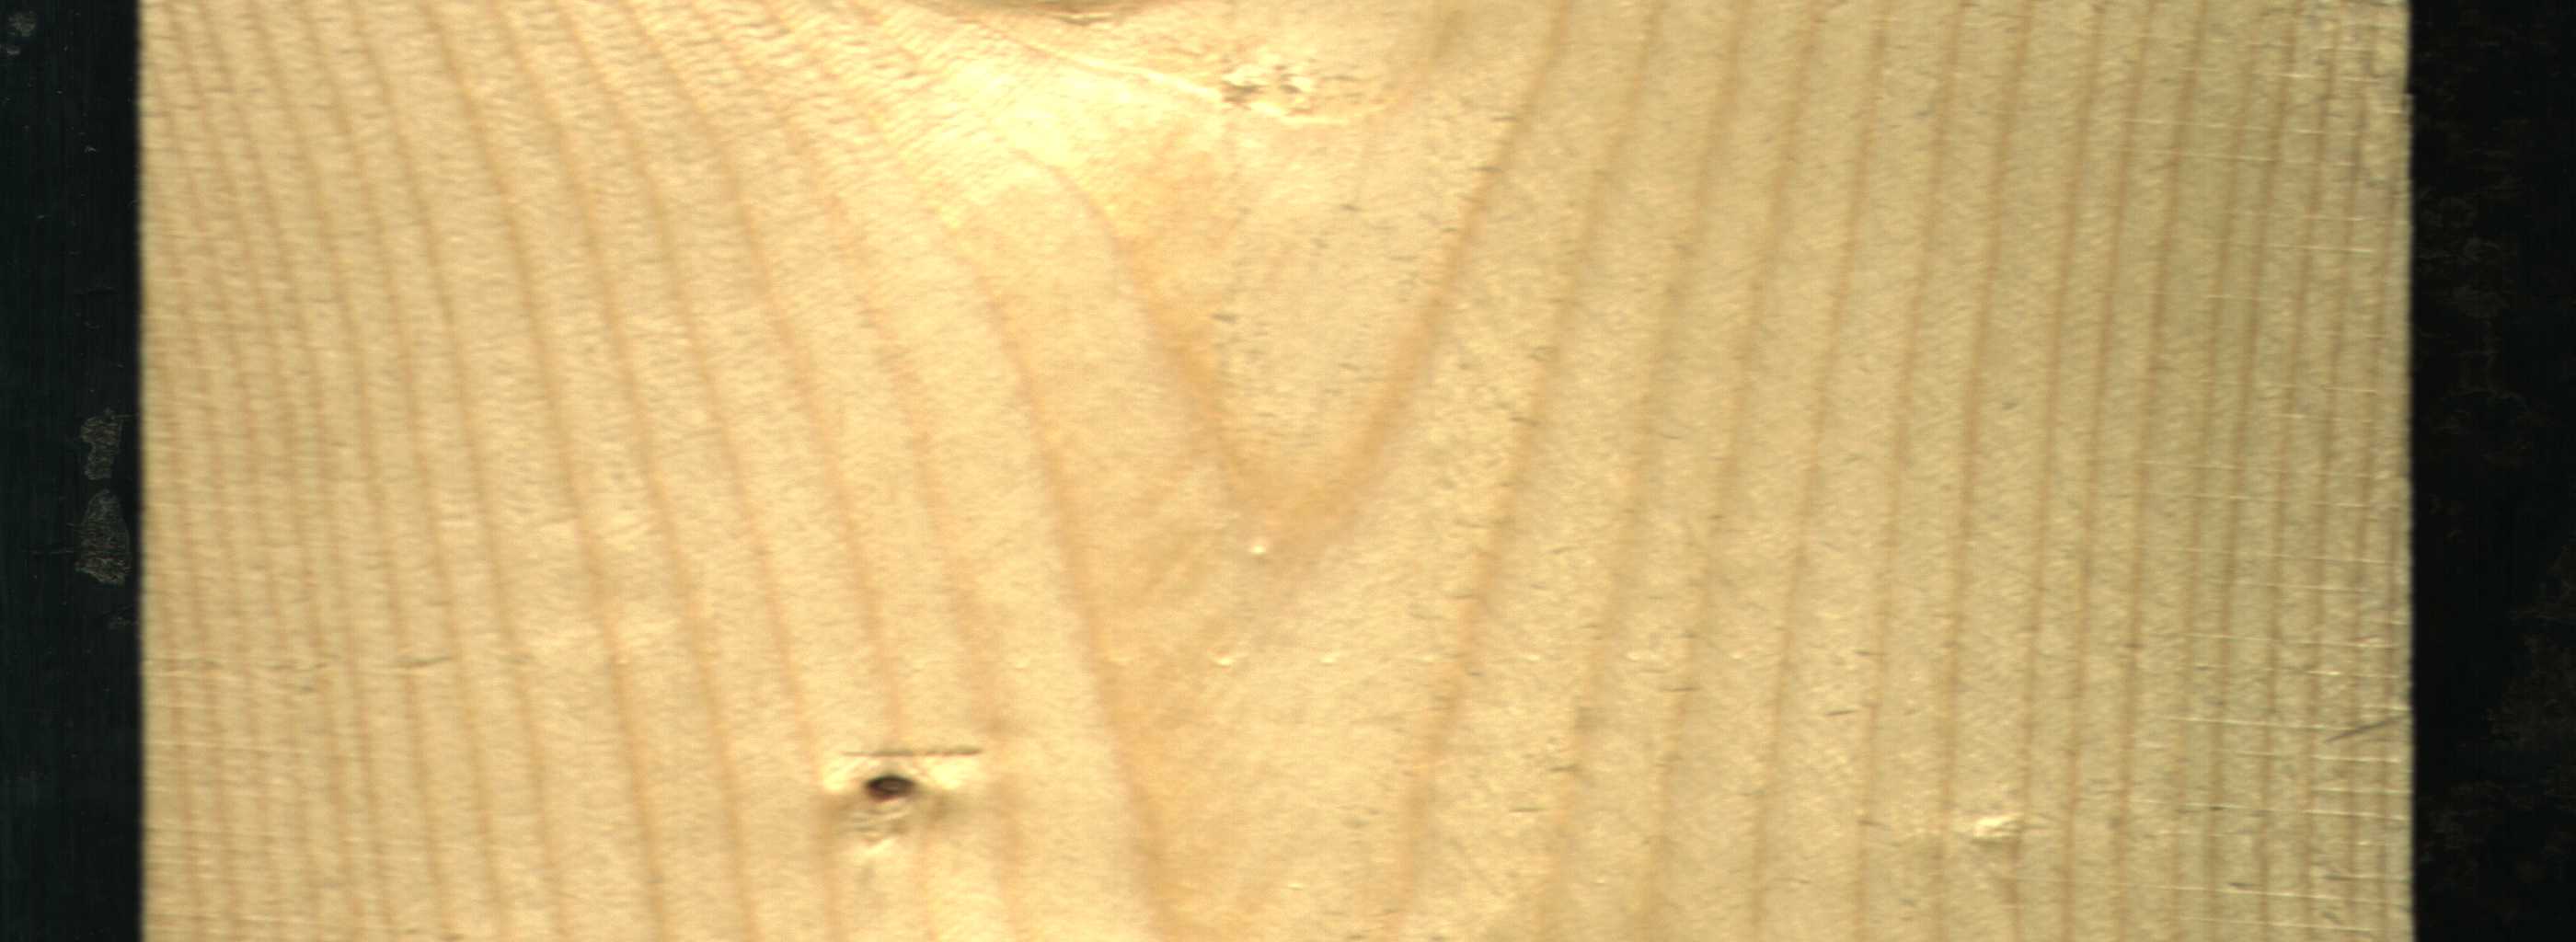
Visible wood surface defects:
Dead_Knot